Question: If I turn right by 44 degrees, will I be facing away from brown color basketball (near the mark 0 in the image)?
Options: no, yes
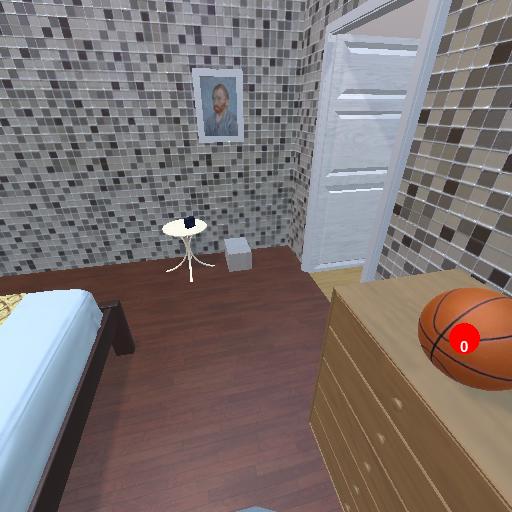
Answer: no